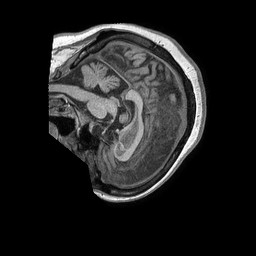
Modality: T1w
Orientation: sagittal
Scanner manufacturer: philips
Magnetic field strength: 1.5 T
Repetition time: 0.007993 s
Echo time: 0.003726 s